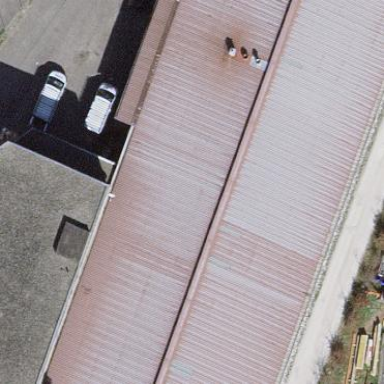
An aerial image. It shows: Industrial building.